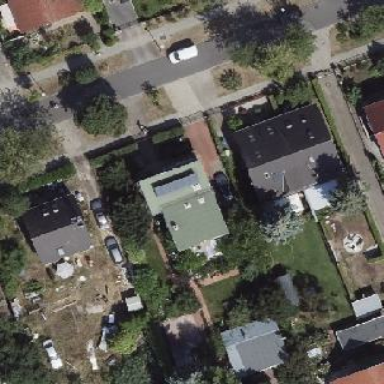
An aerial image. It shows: Detached building.